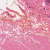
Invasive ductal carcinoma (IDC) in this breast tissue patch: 0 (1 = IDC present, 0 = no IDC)